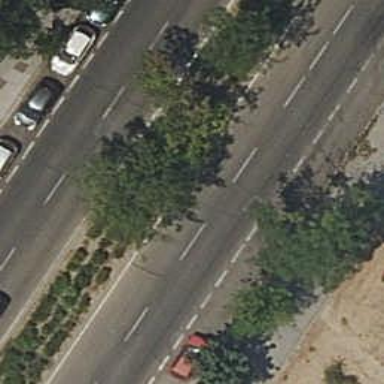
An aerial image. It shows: Residential road with shared lane for cyclists.